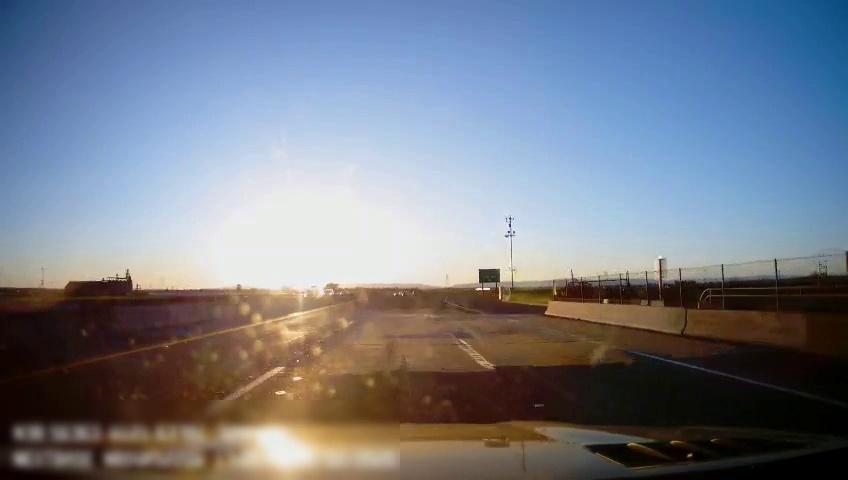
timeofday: Day
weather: Sunny
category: Drivable Space
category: Lanes | Alternate Lane
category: Lanes | Current Lane
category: Lanes | Current Lane
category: Lanes | Alternate Lane
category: Traffic | Signs